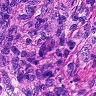
Metastatic tissue present: no